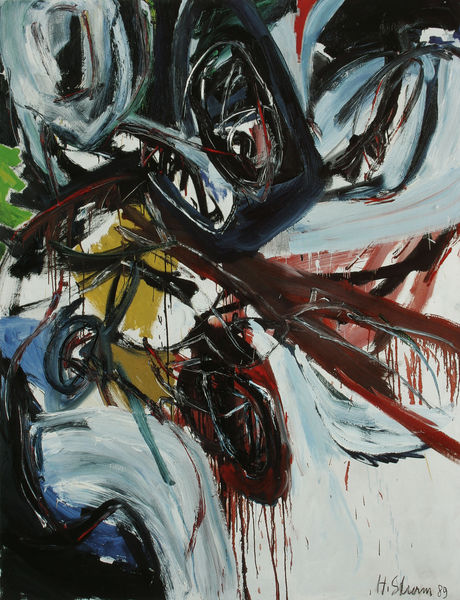
Künstler: Helmut Sturm
Standort: Berlin
Institution: Staatliche Museen zu Berlin, National-Galerie
Schlagwörter: blau, gemälde, wasser, weiß, gelb, grün, komposition, ocker, bunt, grau, schwarz, rot, beige, expressionismus, malerei, signatur, öl, pastos, chaos, abstrakt, farben, modern, farbe, formen, linien, sturm, duktus, anthrazit, striche, schere, unterschrift, expressionistisch, form, kreise, wirr, gestik, pinselduktus, neu, expressiv, plan, zentrum, mischung, zweidimensional, gestisch, gewaltig, ineinander, zentren, nass in nass, chaotisch, anmutungen, farbspuren, ausbrüche, direktauftrag, farbwirkungen, formanmutungen, kraftzentre